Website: bh-photo
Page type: address-validator
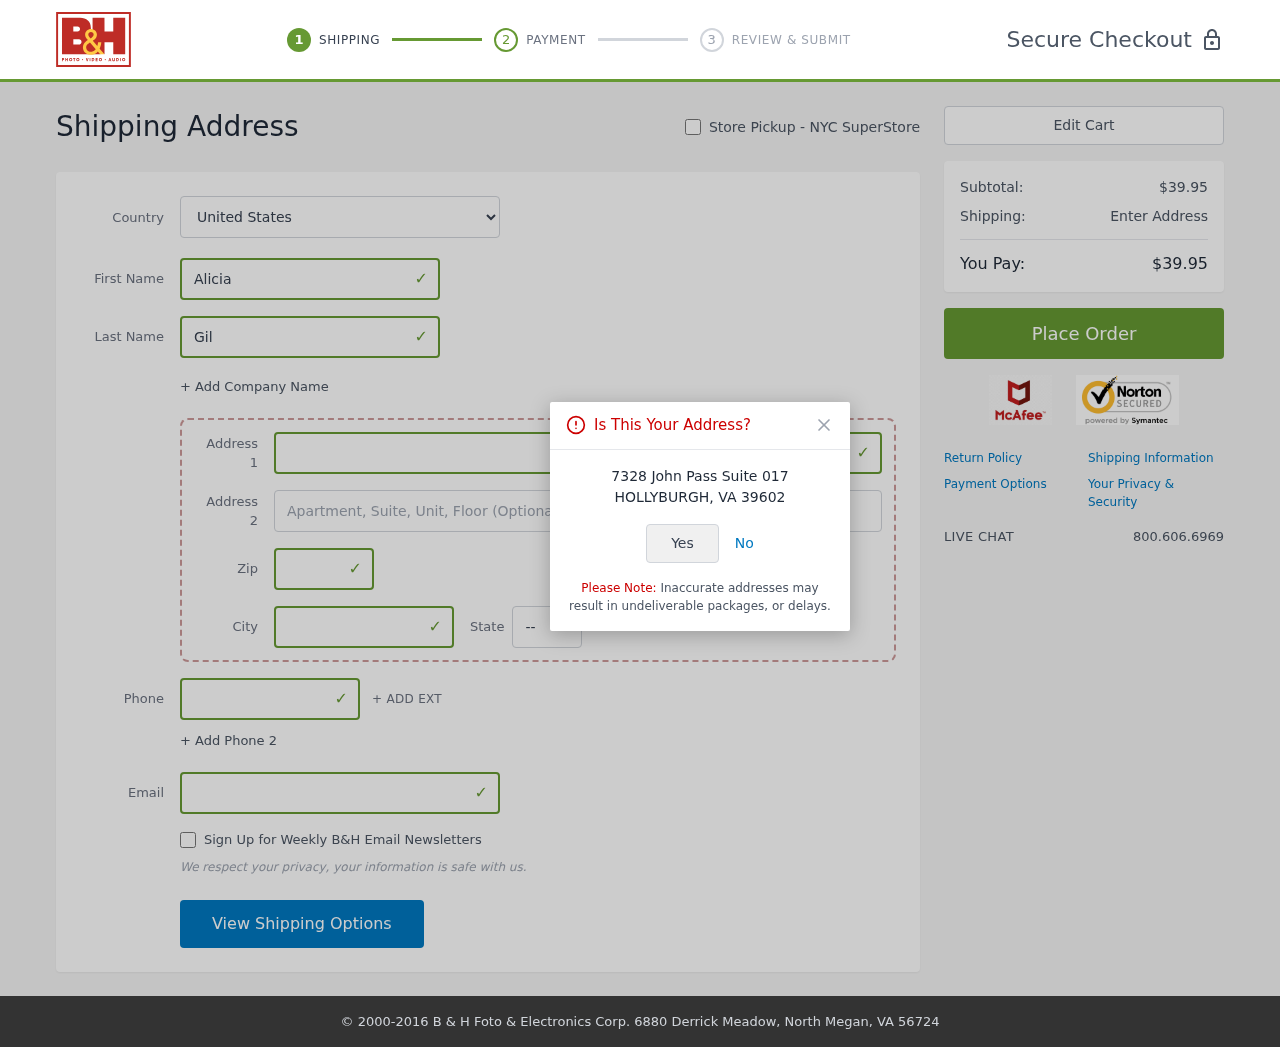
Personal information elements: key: PII_CITY
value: Hollyburgh
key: PII_COUNTRY
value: United States
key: PII_EMAIL
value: alicia.gill@hotmail.com
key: PII_FIRSTNAME
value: Alicia
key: PII_LASTNAME
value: Gill
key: PII_PHONE
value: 7469751389
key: PII_POSTCODE
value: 39602
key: PII_STATE_ABBR
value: VA
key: PII_STREET
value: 7328 John Pass Suite 017
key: PII_STREET2
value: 4035 Bailey Pines Suite 583
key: PII_CITY_CONFIRM
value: HOLLYBURGH
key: PII_POSTCODE_FULL
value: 39602
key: PII_POSTCODE_NUMERIC
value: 39602
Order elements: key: ORDER_SUBTOTAL
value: $39.95
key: ORDER_TOTAL
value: $39.95